Question: Starting the program, the QIcon is aligned on the left (it's standard i guess) with the text right to it.

Instead I want the icon to be centered on top with the text below it.
I tried using 'setStyleSheet' with 'show_all.setStyleSheet("QIcon { vertical-align: top }")' and 'show_all.setStyleSheet("QPushButton { text-align: bottom }")'.
How can I achieve this?
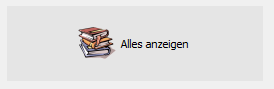
Answer: QPushButton doesn't allow to choose the layout of its icon and label. Also, remember that while Qt features style sheets to style widgets, not all CSS known properties and selectors are available. Furthermore, style sheets only work on , so using the 'QIcon' selector isn't supported, since QIcon is not a QWidget subclass.
The most simple solution is to use a QToolButton and set the <URL> correctly:
'''
self.someButton = QtWidgets.QToolButton()
# ...
self.someButton.setToolButtonStyle(QtCore.Qt.ToolButtonTextUnderIcon)
'''
The alternative is to subclass the button, provide a customized paint method reimplement both 'sizeHint()' and 'paintEvent()'; the first is to ensure that the button is able to resize itself whenever required, while the second is to paint the button control (without text!) and then paint both the icon the text.
Here's a possible implementation:
'''
from PyQt5 import QtCore, QtGui, QtWidgets
class CustomButton(QtWidgets.QPushButton):
def __init__(self, *args, **kwargs):
super().__init__(*args, **kwargs)
self._icon = self.icon()
if not self._icon.isNull():
super().setIcon(QtGui.QIcon())
def sizeHint(self):
hint = super().sizeHint()
if not self.text() or self._icon.isNull():
return hint
style = self.style()
opt = QtWidgets.QStyleOptionButton()
self.initStyleOption(opt)
margin = style.pixelMetric(style.PM_ButtonMargin, opt, self)
spacing = style.pixelMetric(style.PM_LayoutVerticalSpacing, opt, self)
# get the possible rect required for the current label
labelRect = self.fontMetrics().boundingRect(
0, 0, 5000, 5000, QtCore.Qt.TextShowMnemonic, self.text())
iconHeight = self.iconSize().height()
height = iconHeight + spacing + labelRect.height() + margin * 2
if height > hint.height():
hint.setHeight(height)
return hint
def setIcon(self, icon):
# setting an icon might change the horizontal hint, so we need to use a
# "local" reference for the actual icon and go on by letting Qt to *think*
# that it doesn't have an icon;
if icon == self._icon:
return
self._icon = icon
self.updateGeometry()
def paintEvent(self, event):
if self._icon.isNull() or not self.text():
super().paintEvent(event)
return
opt = QtWidgets.QStyleOptionButton()
self.initStyleOption(opt)
opt.text = ''
qp = QtWidgets.QStylePainter(self)
# draw the button without any text or icon
qp.drawControl(QtWidgets.QStyle.CE_PushButton, opt)
rect = self.rect()
style = self.style()
margin = style.pixelMetric(style.PM_ButtonMargin, opt, self)
iconSize = self.iconSize()
iconRect = QtCore.QRect((rect.width() - iconSize.width()) / 2, margin,
iconSize.width(), iconSize.height())
if self.underMouse():
state = QtGui.QIcon.Active
elif self.isEnabled():
state = QtGui.QIcon.Normal
else:
state = QtGui.QIcon.Disabled
qp.drawPixmap(iconRect, self._icon.pixmap(iconSize, state))
spacing = style.pixelMetric(style.PM_LayoutVerticalSpacing, opt, self)
labelRect = QtCore.QRect(rect)
labelRect.setTop(iconRect.bottom() + spacing)
qp.drawText(labelRect,
QtCore.Qt.TextShowMnemonic|QtCore.Qt.AlignHCenter|QtCore.Qt.AlignTop,
self.text())
if __name__ == '__main__':
import sys
app = QtWidgets.QApplication(sys.argv)
w = CustomButton('Alles anzeigen', icon=QtGui.QIcon.fromTheme('document-new'))
w.setIconSize(QtCore.QSize(32, 32))
w.show()
sys.exit(app.exec_())
'''